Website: ulta-beauty
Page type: billing-address
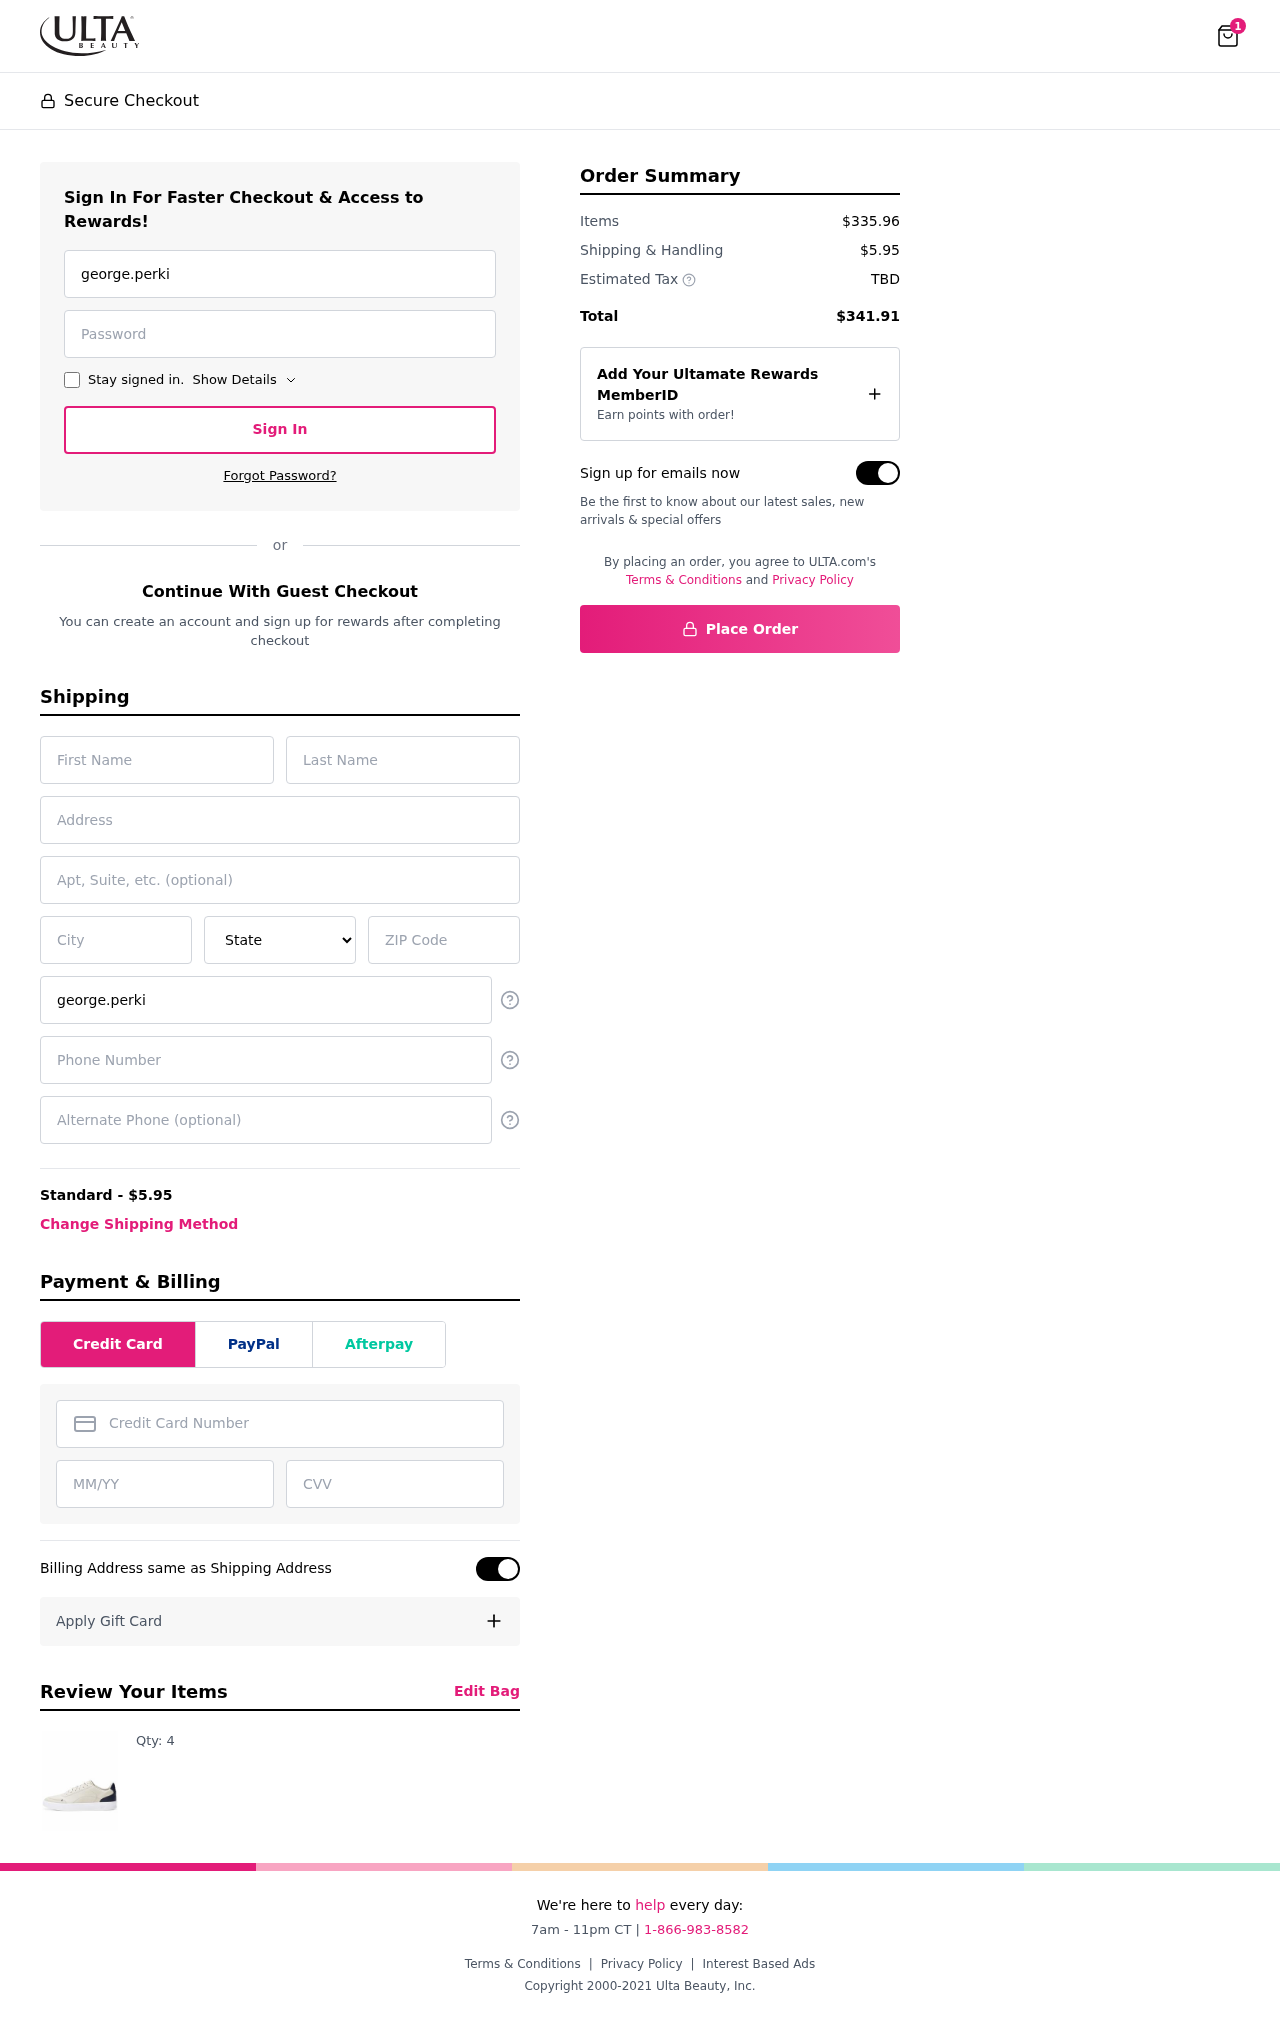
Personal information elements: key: PII_STATE
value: Arkansas
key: PII_EMAIL
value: george.perkins@hotmail.com
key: PII_FIRSTNAME
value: George
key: PII_LASTNAME
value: Perkins
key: PII_STREET
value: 615 Jenkins Mission Suite 373
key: PII_CITY
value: South Erin
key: PII_POSTCODE
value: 80711
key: PII_PHONE
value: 9635184891
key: PII_CARD_NUMBER
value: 5273 2251 1862 7209
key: PII_CARD_EXPIRY
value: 06/26
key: PII_CARD_CVV
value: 282
Product elements: key: PRODUCT1_QUANTITY
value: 4
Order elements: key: ORDER_NUM_ITEMS
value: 1
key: ORDER_SHIPPING_COST
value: $5.95
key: ORDER_SUBTOTAL
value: $335.96
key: ORDER_TOTAL
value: $341.91